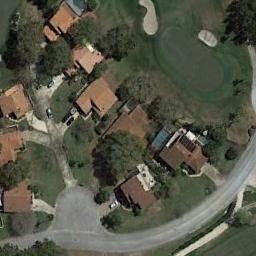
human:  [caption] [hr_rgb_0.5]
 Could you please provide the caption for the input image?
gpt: There are many buildings of different shapes and sizes in medium residential area .

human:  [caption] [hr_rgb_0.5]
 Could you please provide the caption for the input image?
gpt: There are few houses in medium - sized areas .

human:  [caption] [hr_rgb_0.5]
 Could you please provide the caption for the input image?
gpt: The medium residential is on the grass next to the road .

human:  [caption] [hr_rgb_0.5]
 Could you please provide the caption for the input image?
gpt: The medium residential area has lots of trees, Some orange houses and a clearing .

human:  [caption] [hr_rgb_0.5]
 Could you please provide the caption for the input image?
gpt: There are some brown buildings and green trees on the medium residential area .